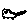
Label: cat